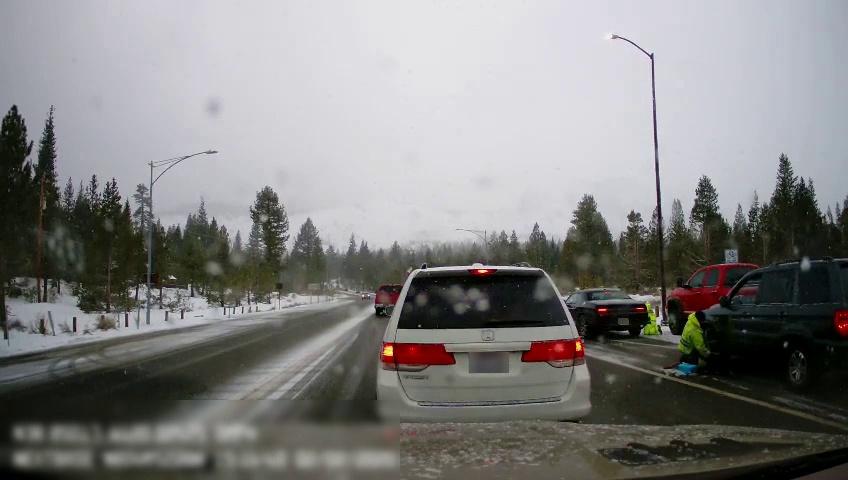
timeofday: Day
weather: Snowy
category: Drivable Space
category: Vehicles | Van
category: Vehicles | SUV
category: Vehicles | Truck
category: Pedestrians
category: Pedestrians
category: Vehicles | Car
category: Vehicles | Truck
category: Lanes | Current Lane
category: Lanes | Alternate Lane
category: Lanes | Alternate Lane
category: Lanes | Alternate Lane
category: Traffic | Signs